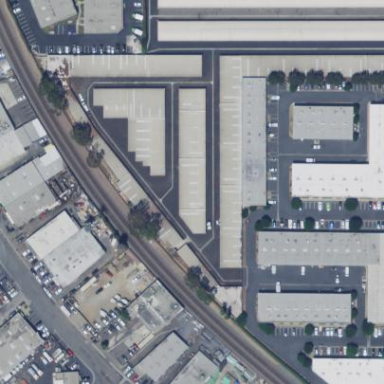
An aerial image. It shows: Storage rental shop belonging to the Public Storage brand.